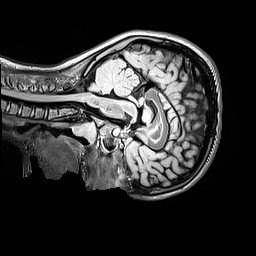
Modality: FLAIR
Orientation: sagittal
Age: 9
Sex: female
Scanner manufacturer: siemens
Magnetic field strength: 3 T
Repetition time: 5 s
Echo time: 0.388 s